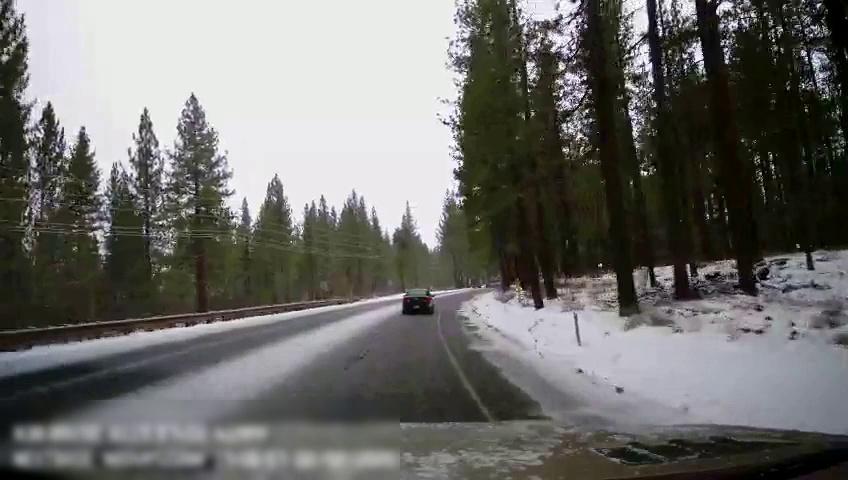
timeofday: Day
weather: Snowy
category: Drivable Space
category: Vehicles | Car
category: Lanes | Current Lane